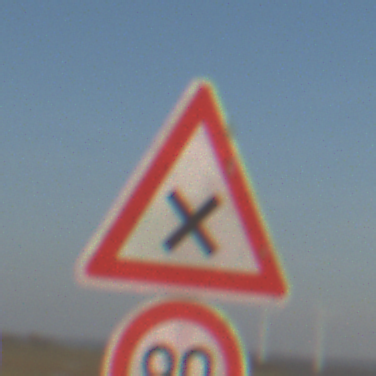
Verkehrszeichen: KreuzungOderEinmuendung
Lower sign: Geschwindigkeit90
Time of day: MorningAfternoon
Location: Outdoor (Nature)
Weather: Clear
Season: Winter
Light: Natural